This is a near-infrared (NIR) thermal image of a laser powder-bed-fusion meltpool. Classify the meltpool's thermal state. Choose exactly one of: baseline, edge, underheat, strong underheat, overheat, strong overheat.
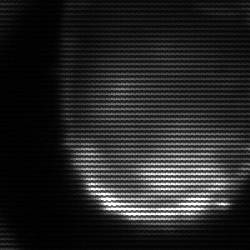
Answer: edge